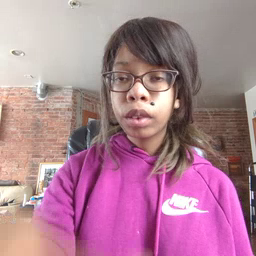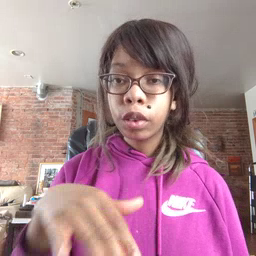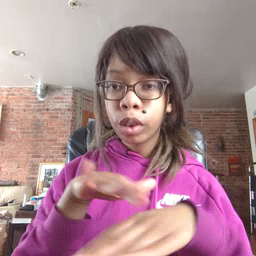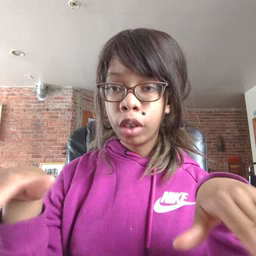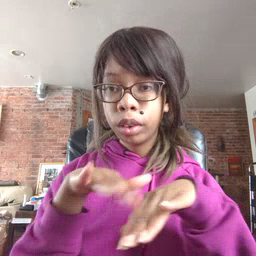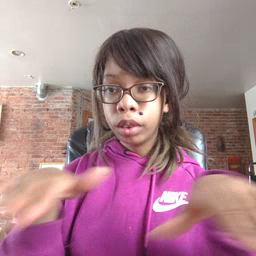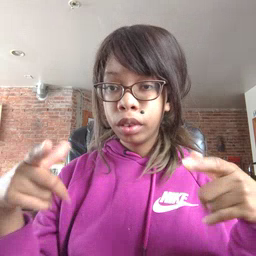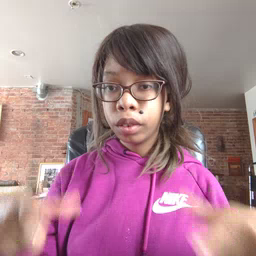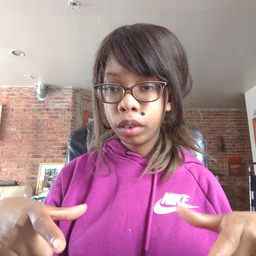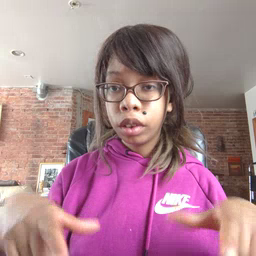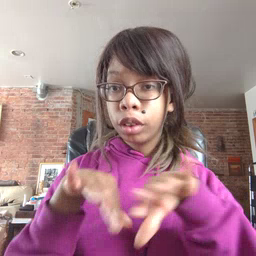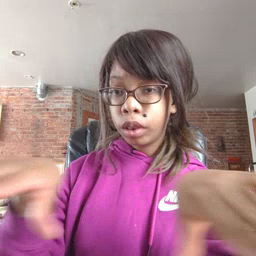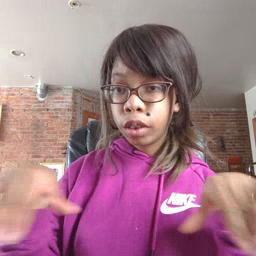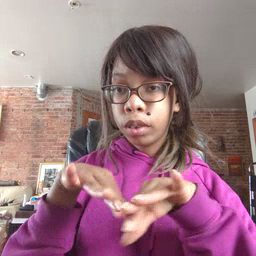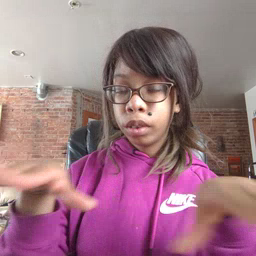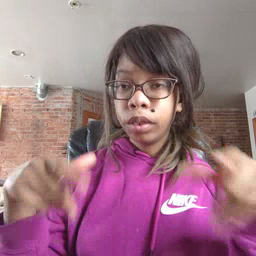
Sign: pool